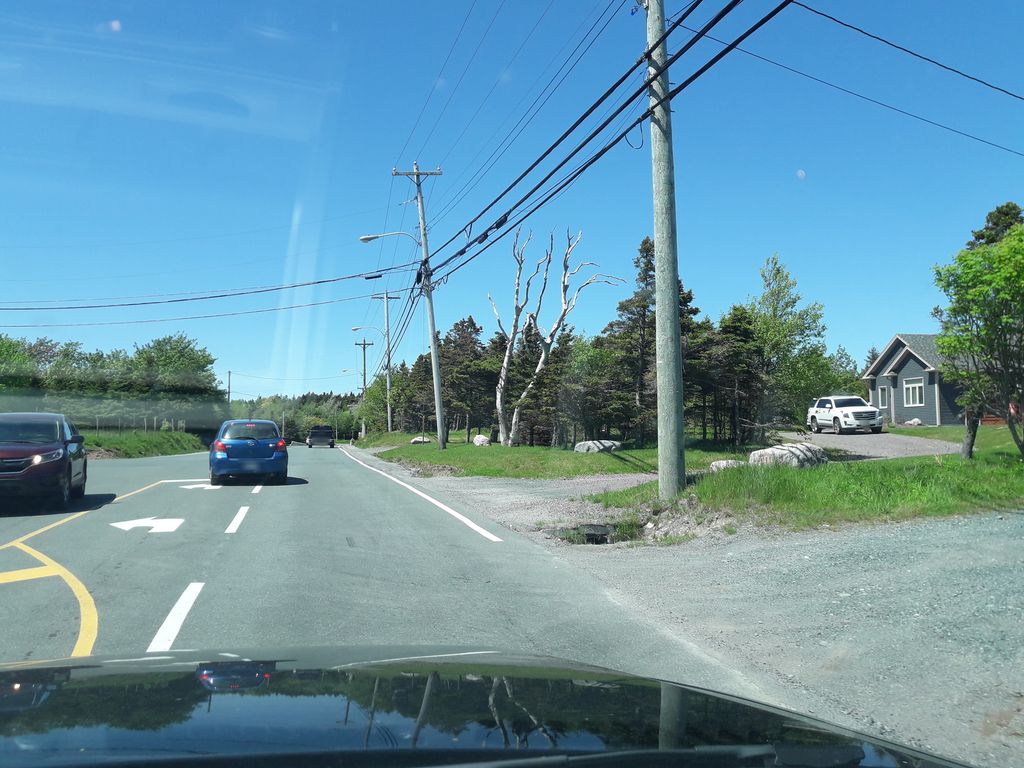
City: st_johns